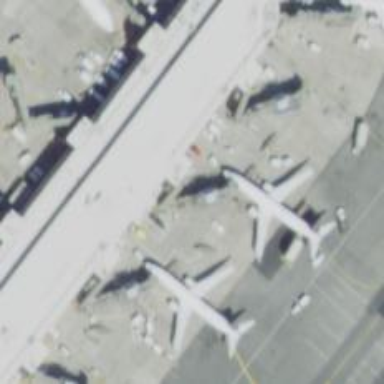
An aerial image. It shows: Airport gate.